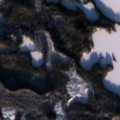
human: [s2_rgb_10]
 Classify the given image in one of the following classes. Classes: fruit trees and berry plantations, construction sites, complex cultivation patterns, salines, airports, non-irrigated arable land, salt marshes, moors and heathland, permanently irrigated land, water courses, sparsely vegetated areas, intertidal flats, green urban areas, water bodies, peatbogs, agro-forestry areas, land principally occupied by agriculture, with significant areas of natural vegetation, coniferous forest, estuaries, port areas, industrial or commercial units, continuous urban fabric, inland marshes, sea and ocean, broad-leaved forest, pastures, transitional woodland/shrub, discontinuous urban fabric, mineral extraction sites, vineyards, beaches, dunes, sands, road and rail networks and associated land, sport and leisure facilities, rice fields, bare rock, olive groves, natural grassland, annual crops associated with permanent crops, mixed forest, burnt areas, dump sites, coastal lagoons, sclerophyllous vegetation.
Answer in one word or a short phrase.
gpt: coniferous forest, mixed forest, transitional woodland/shrub, water bodies